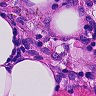
Metastatic tissue present: no